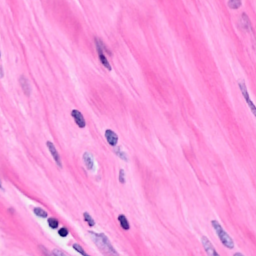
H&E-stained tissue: Breast